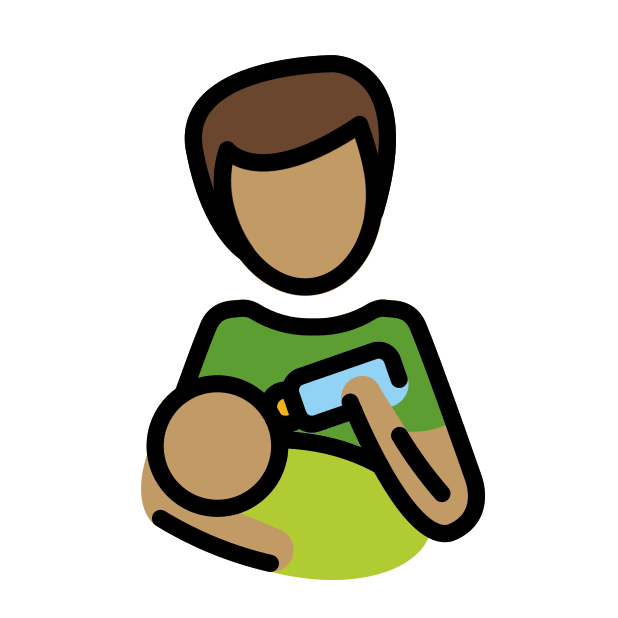
man feeding baby: medium skin tone